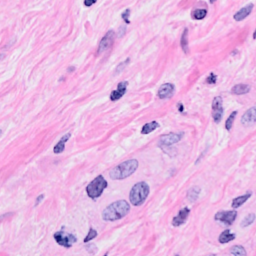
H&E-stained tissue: Breast